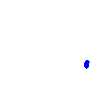
Particle: electron